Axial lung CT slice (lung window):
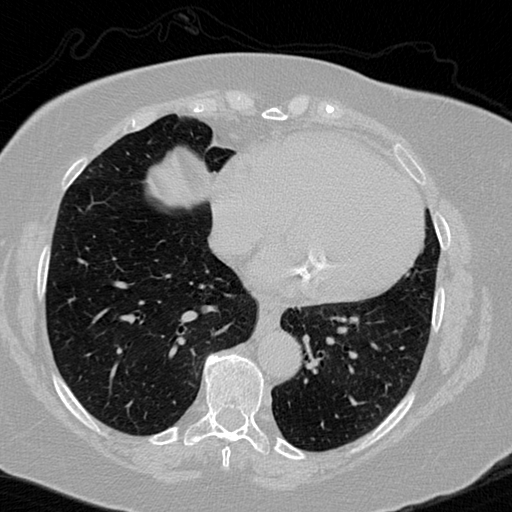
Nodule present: no